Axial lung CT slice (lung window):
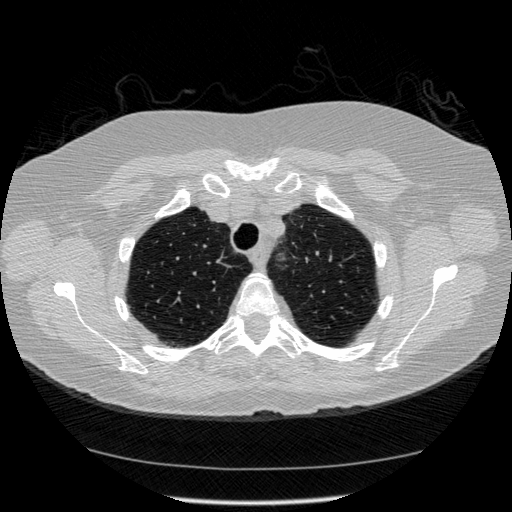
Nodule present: no